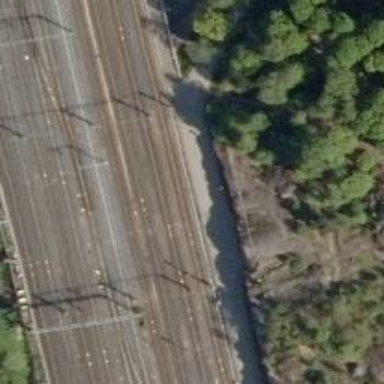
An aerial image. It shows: Railway track with continuous electrified contact line.